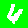
Digit: 4